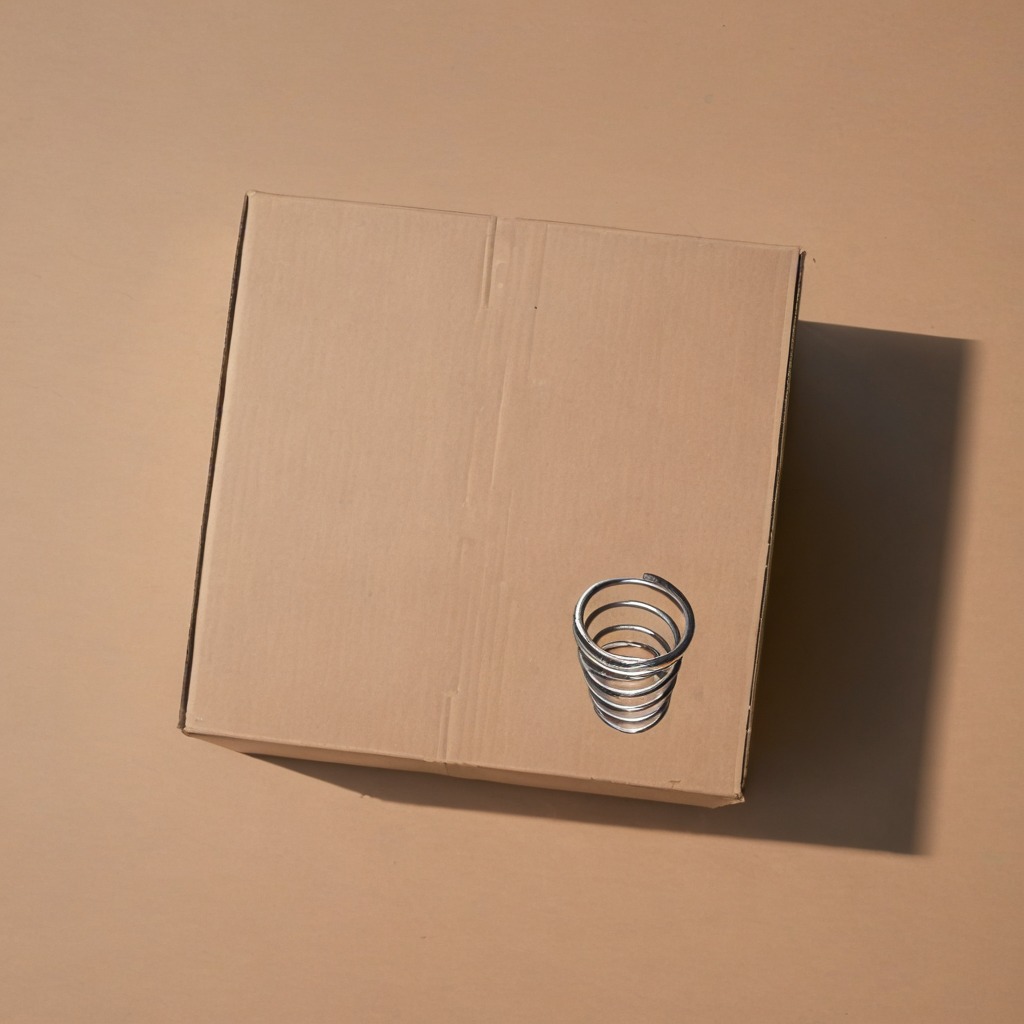
A coiled metal spring is lying on the cardboard box surface.